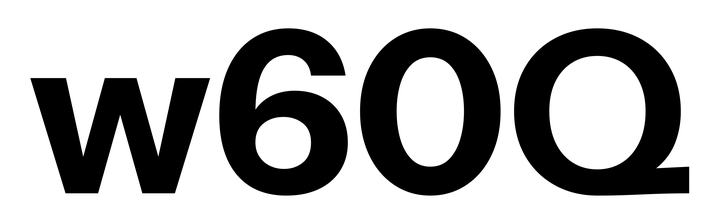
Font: InstrumentSans_Bold